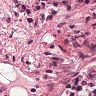
Metastatic tissue present: no